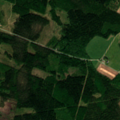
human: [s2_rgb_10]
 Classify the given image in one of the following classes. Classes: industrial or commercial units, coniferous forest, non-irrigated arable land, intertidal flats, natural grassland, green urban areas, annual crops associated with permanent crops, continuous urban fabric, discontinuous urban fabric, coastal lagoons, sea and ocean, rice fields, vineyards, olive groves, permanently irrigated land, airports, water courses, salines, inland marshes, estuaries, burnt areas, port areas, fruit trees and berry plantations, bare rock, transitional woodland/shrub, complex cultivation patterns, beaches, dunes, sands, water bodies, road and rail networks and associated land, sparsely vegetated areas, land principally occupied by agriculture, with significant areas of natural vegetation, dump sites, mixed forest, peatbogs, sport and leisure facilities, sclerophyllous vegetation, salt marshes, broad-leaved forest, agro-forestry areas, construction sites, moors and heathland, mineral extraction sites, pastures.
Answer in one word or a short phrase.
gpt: broad-leaved forest, mixed forest, transitional woodland/shrub